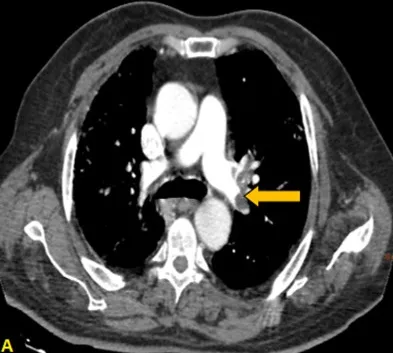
CTPA in axial.
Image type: radiology (ct)